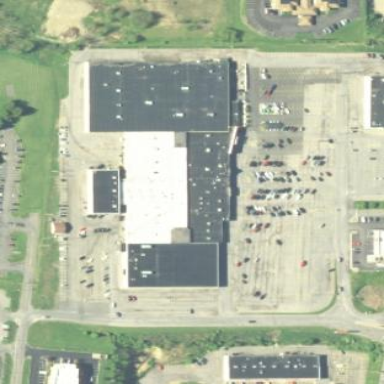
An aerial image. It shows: Mall building.